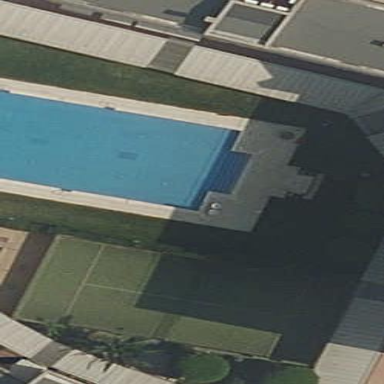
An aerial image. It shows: Outdoor swimming pool on leisure land.